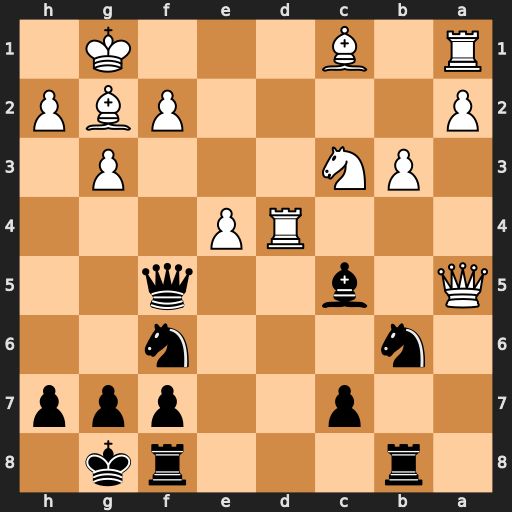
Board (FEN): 1r3rk1/2p2ppp/1n3n2/Q1b2q2/3RP3/1PN3P1/P4PBP/R1B3K1
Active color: b
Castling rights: -
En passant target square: -
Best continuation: Qe5 Ba3 Bxd4 Qxe5 Bxe5